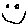
Label: smiley face